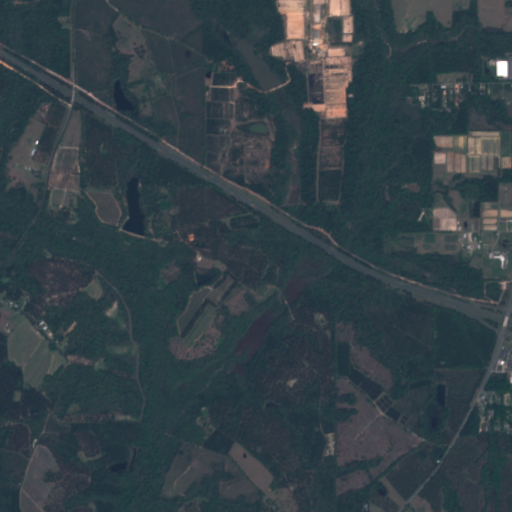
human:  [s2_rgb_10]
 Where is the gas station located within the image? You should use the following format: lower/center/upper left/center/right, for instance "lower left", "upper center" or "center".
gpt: The gas station is located in the lower right of the image.
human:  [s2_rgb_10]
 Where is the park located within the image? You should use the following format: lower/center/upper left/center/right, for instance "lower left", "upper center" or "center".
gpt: The park is located in the lower right of the image.
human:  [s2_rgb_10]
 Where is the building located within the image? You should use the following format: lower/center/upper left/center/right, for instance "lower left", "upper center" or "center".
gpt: The building is located in the right of the image.
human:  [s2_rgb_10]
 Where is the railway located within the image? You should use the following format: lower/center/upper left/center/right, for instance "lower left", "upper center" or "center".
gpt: The railway is located in the upper right of the image.
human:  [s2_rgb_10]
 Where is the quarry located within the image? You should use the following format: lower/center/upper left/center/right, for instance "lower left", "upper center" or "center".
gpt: There is no quarry in the image.